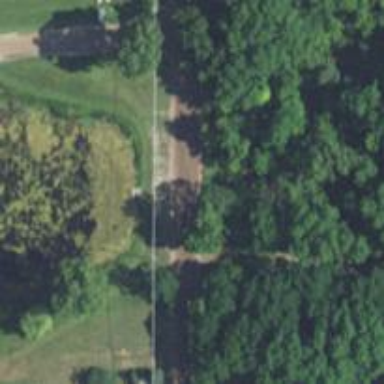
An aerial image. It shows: Culvert tunnel.